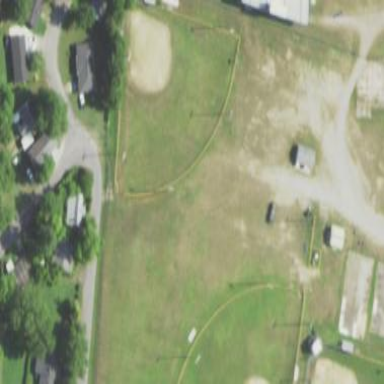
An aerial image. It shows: Baseball pitch for leisure and sports activities.